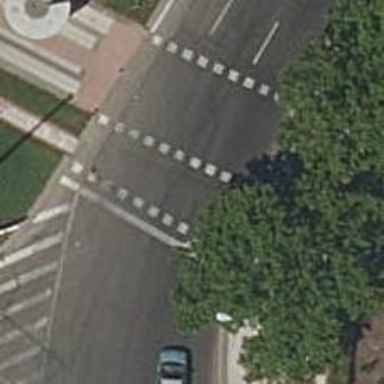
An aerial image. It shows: Crossing with traffic signals.